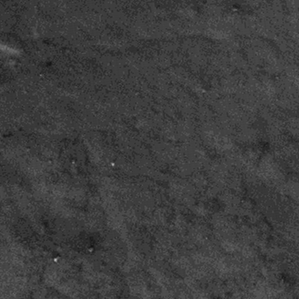
Label: frost